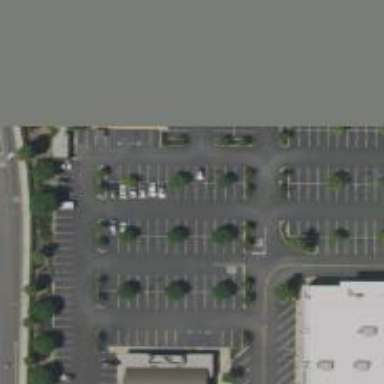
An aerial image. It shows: Parking space is available.